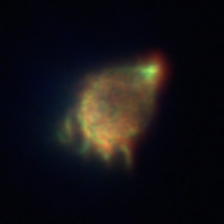
Taxon: Ciliates
Group: Other